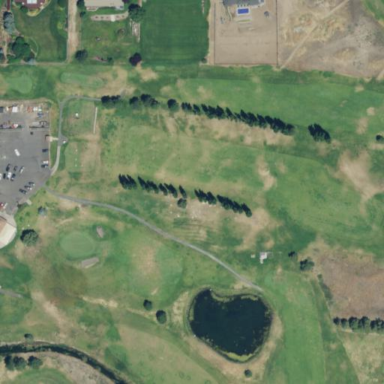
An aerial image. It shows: Grassy area used as driving range for golf.